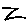
Label: zigzag